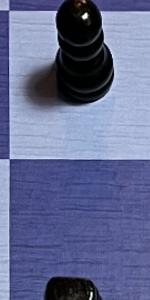
Label: Empty